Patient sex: M
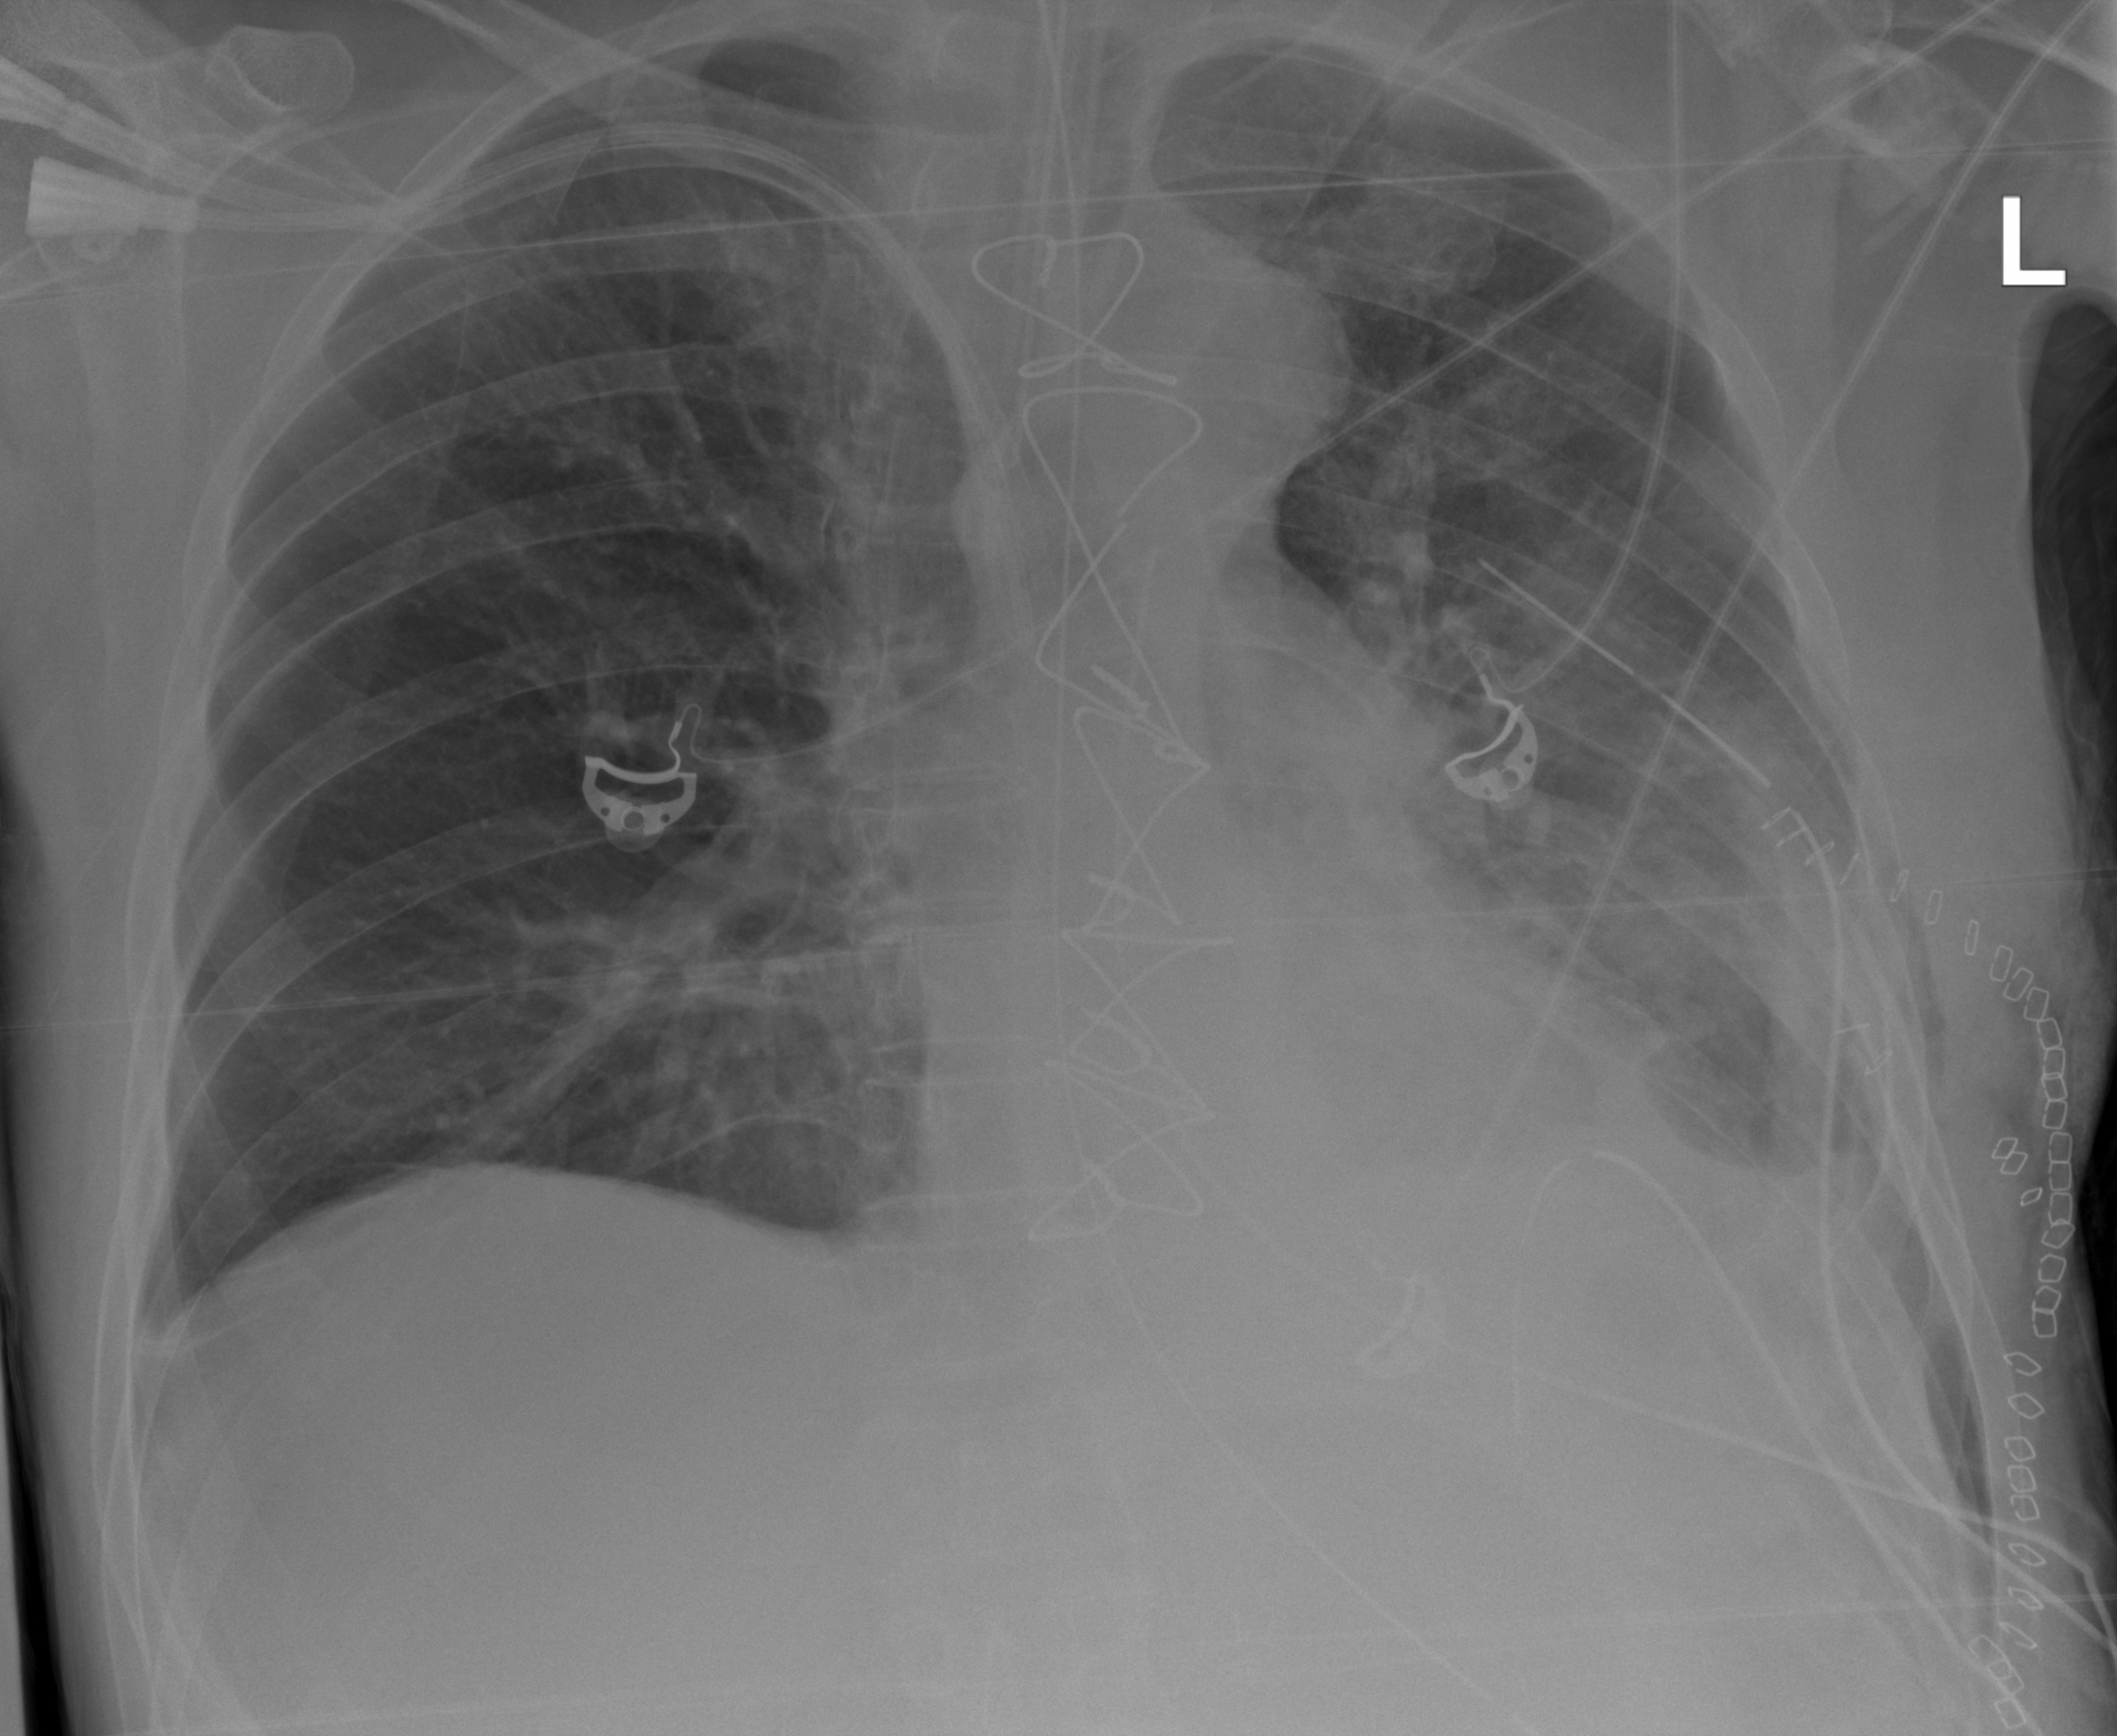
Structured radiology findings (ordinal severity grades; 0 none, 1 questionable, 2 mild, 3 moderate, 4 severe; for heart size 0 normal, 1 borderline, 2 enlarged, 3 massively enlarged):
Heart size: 0
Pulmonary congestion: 0
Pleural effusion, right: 2
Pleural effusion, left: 3
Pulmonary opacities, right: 2
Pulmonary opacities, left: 3
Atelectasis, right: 2
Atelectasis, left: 3